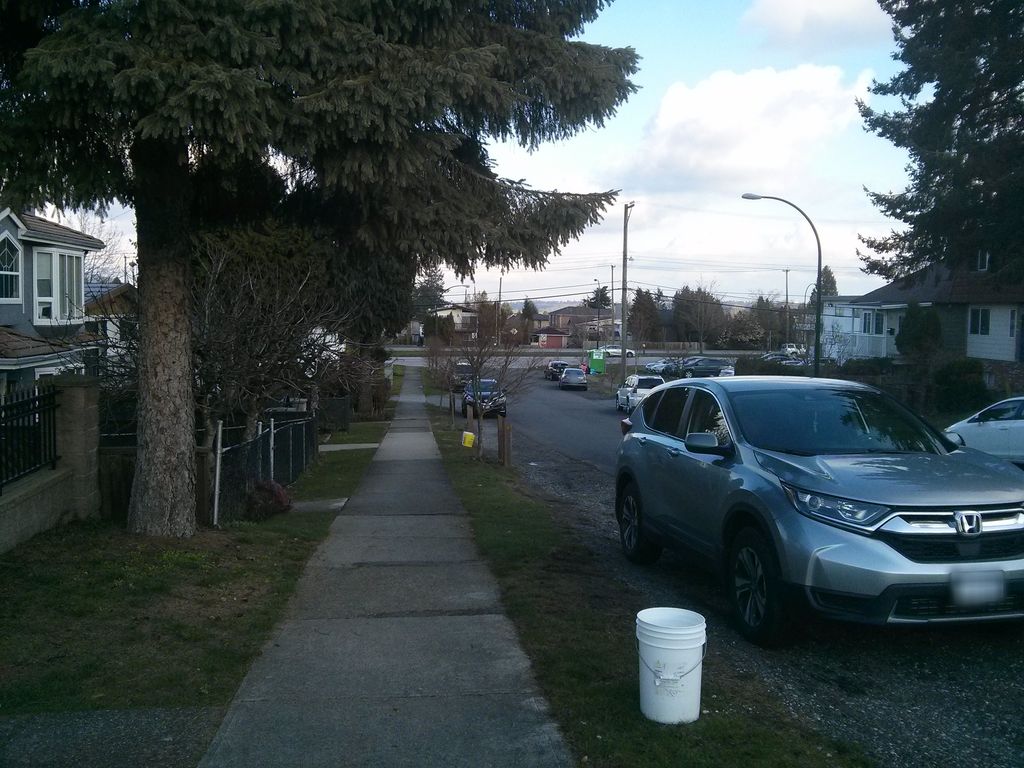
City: vancouver